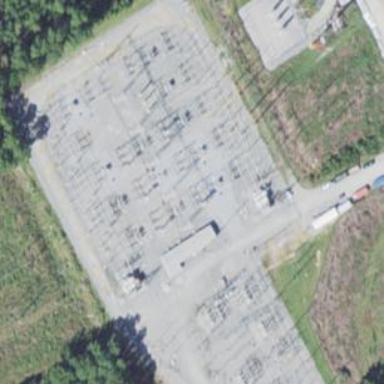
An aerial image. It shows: Switch for power supply.